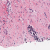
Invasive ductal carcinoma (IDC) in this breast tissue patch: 0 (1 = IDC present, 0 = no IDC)